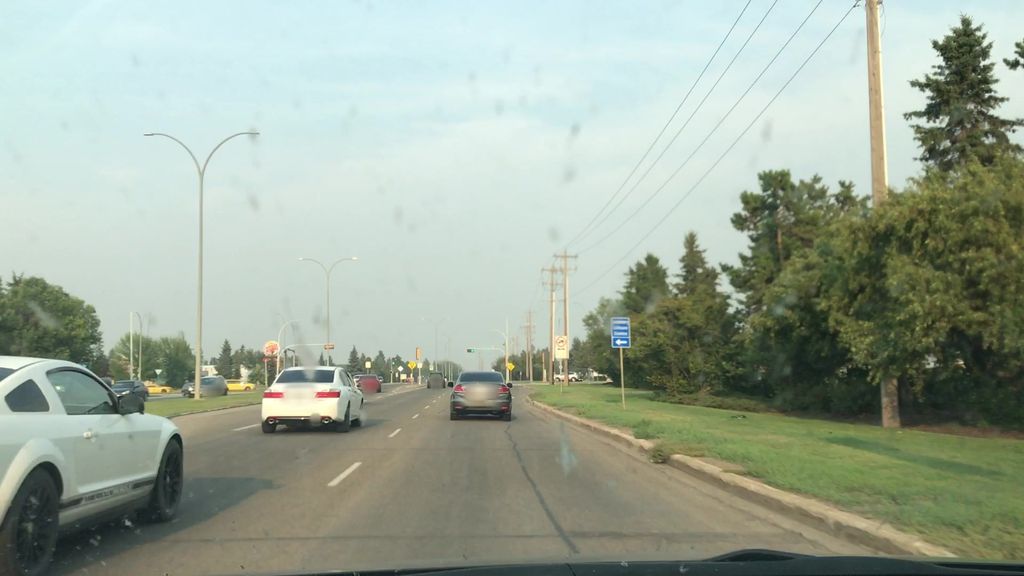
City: edmonton